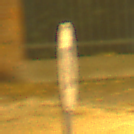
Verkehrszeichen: EndeGeschwindigkeit120
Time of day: Night
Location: Outdoor (Urban)
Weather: Clear
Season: NotSpecified
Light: Artificial